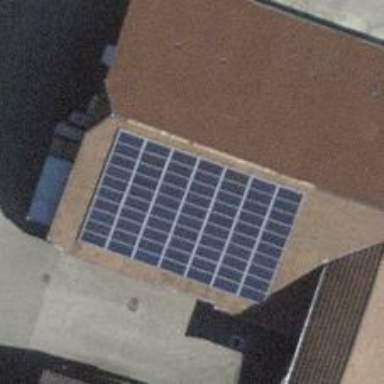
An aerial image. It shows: Solar photovoltaic panel generator.